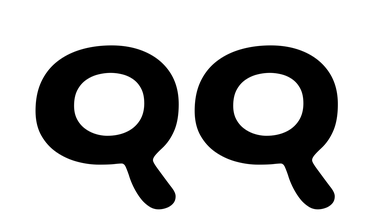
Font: Gluten_Medium